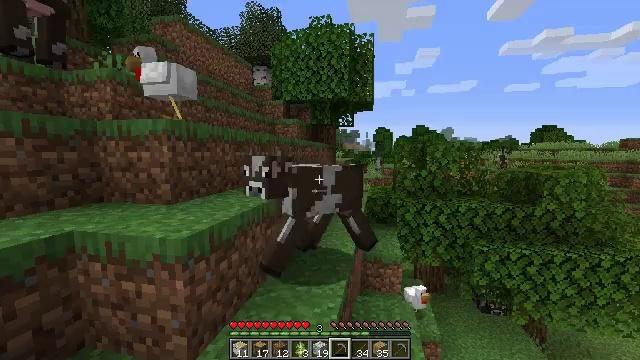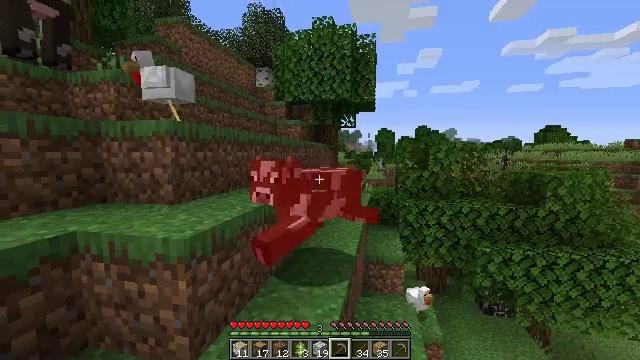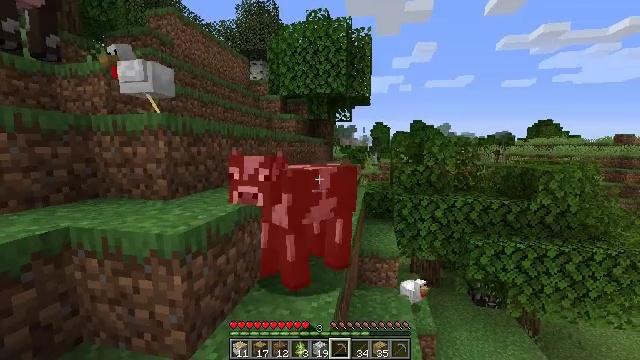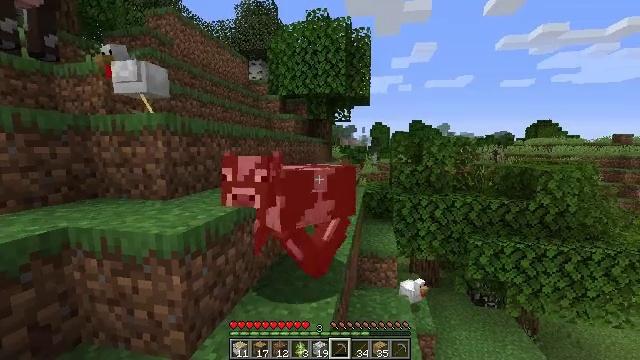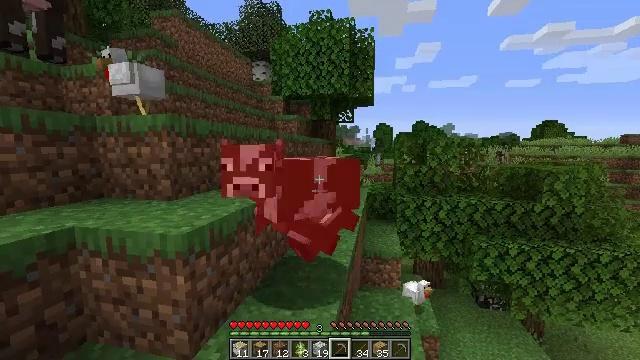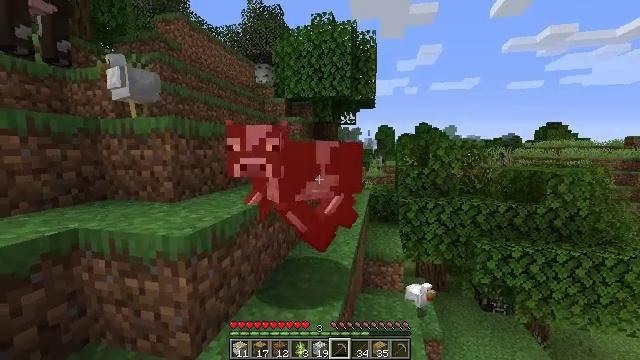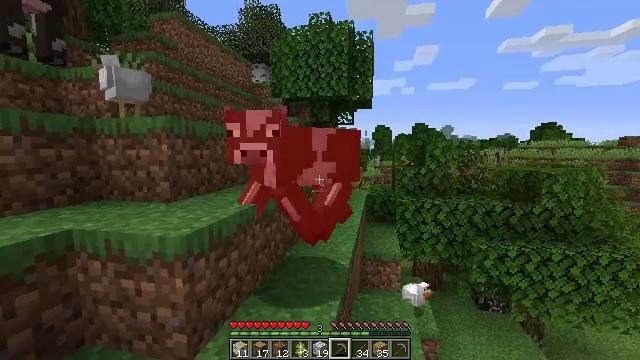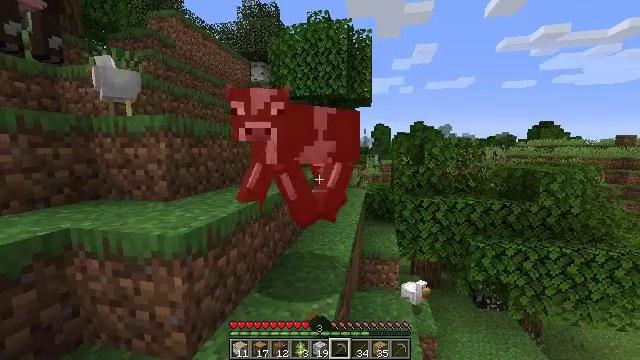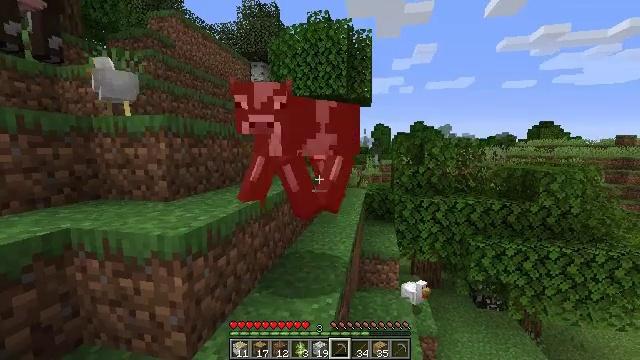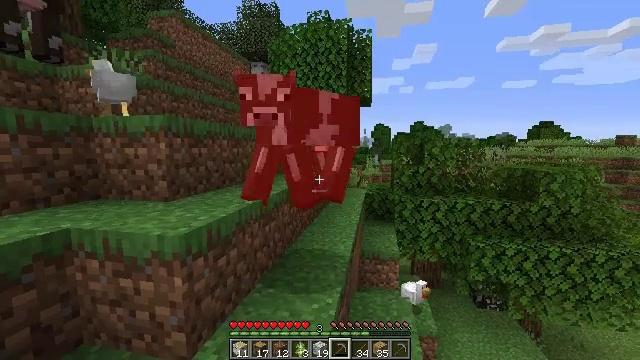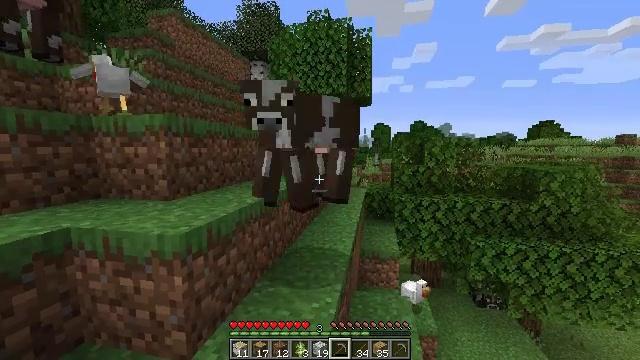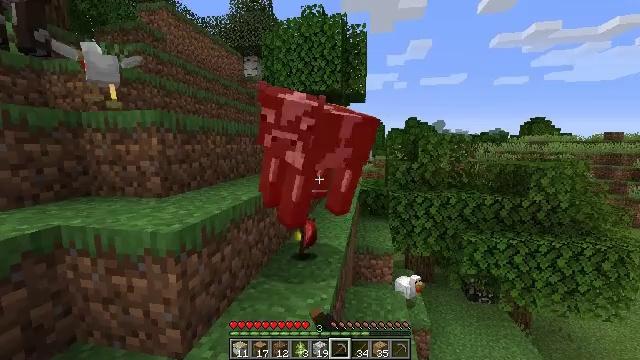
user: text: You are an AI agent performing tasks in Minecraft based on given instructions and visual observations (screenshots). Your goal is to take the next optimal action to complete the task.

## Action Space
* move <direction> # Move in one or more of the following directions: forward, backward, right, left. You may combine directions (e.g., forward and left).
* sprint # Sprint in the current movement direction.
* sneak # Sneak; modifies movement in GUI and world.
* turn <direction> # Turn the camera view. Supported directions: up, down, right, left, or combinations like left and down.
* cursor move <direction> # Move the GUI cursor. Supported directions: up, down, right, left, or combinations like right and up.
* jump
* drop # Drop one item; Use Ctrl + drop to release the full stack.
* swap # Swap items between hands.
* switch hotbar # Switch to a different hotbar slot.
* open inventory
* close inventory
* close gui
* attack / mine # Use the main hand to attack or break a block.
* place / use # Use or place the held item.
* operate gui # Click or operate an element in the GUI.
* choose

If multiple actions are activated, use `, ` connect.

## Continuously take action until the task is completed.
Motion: motion action
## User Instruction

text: Combat the cow.
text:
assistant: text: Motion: attack / mine
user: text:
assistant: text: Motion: turn right and down, attack / mine
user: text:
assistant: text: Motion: attack / mine
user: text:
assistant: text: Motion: attack / mine
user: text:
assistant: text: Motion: no_op
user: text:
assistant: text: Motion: attack / mine
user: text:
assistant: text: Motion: attack / mine
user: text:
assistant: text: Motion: attack / mine
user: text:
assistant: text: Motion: no_op
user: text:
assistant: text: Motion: attack / mine
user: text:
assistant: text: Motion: turn right, attack / mine
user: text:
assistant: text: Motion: attack / mine